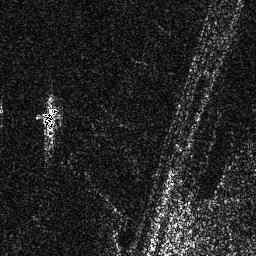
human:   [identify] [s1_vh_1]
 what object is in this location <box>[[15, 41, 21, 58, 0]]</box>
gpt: <ref>1 medium ship at the left</ref>